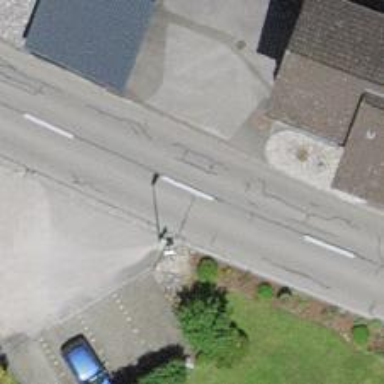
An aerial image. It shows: Public transport stop position.